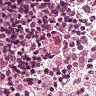
Metastatic tissue present: no